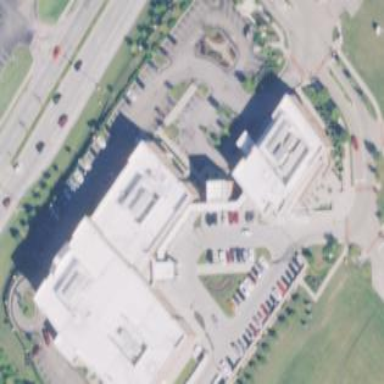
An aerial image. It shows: Hospital building.